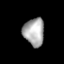
Tissue: lung
Cell type: Myeloid cells
Senescence score: 0.661
Nuclear area (px): 564
Mean DAPI intensity: 170.945